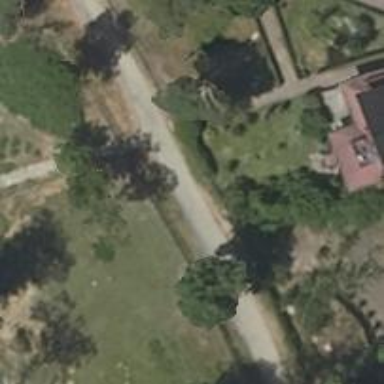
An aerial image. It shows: Asphalt driveway designated as service road.